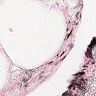
Metastatic tissue present: no